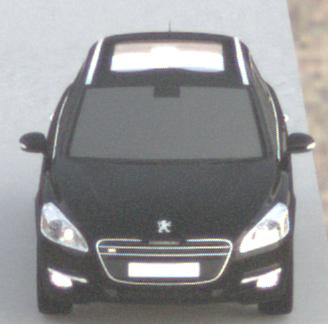
Make: Peugeot
Model: 508 SW 120 VTi
Detailed model: 508 (I) SW
Model produced from: 2011/03
Model produced until: 2014/05
Doors: 5
Color: black
Road condition: dry road
Daytime: sunrise or sunset
Contrast: low contrast